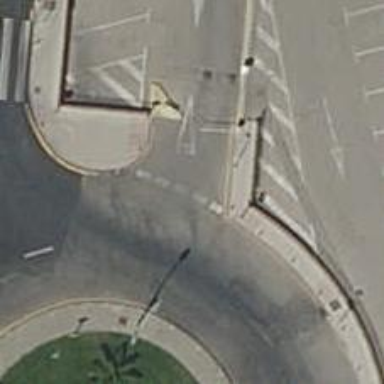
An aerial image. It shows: Footway with zebra crossing.